Question: I have the following number of type
'''
var a_number = <PHONE>.6667;
'''
When I stored it or convert it to a string the number get automatically truncated to 3 decimal places instead of "<PHONE>.667".
Is there a way to circumvent the issue?

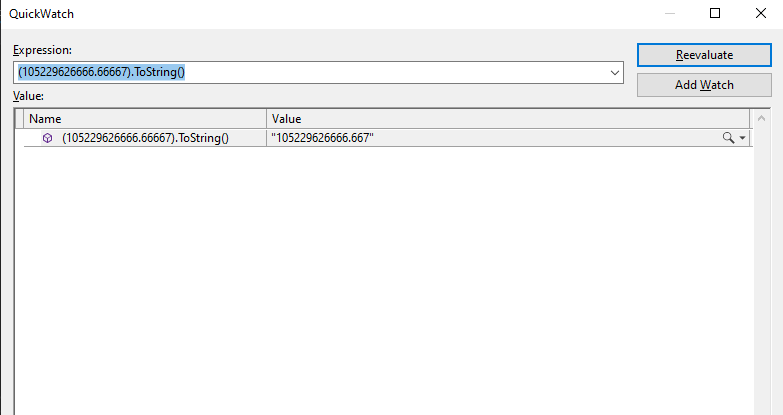
Answer: Try this:
'''
number.ToString("R");
'''
---
The R stands for "round-trip":
> This format is supported only for the Single and Double types. The round-trip specifier guarantees that a numeric value converted to a string will be parsed back into the same numeric value.
See <URL> for more information